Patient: sex F, age 62
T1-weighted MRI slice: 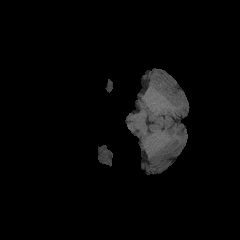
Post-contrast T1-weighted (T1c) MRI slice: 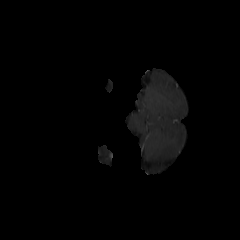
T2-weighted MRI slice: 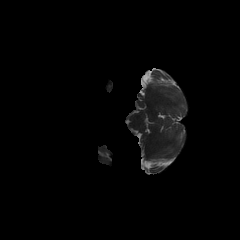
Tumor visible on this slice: no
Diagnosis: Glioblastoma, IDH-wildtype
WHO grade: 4